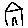
Label: house